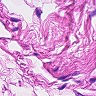
Metastatic tissue present: no